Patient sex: M
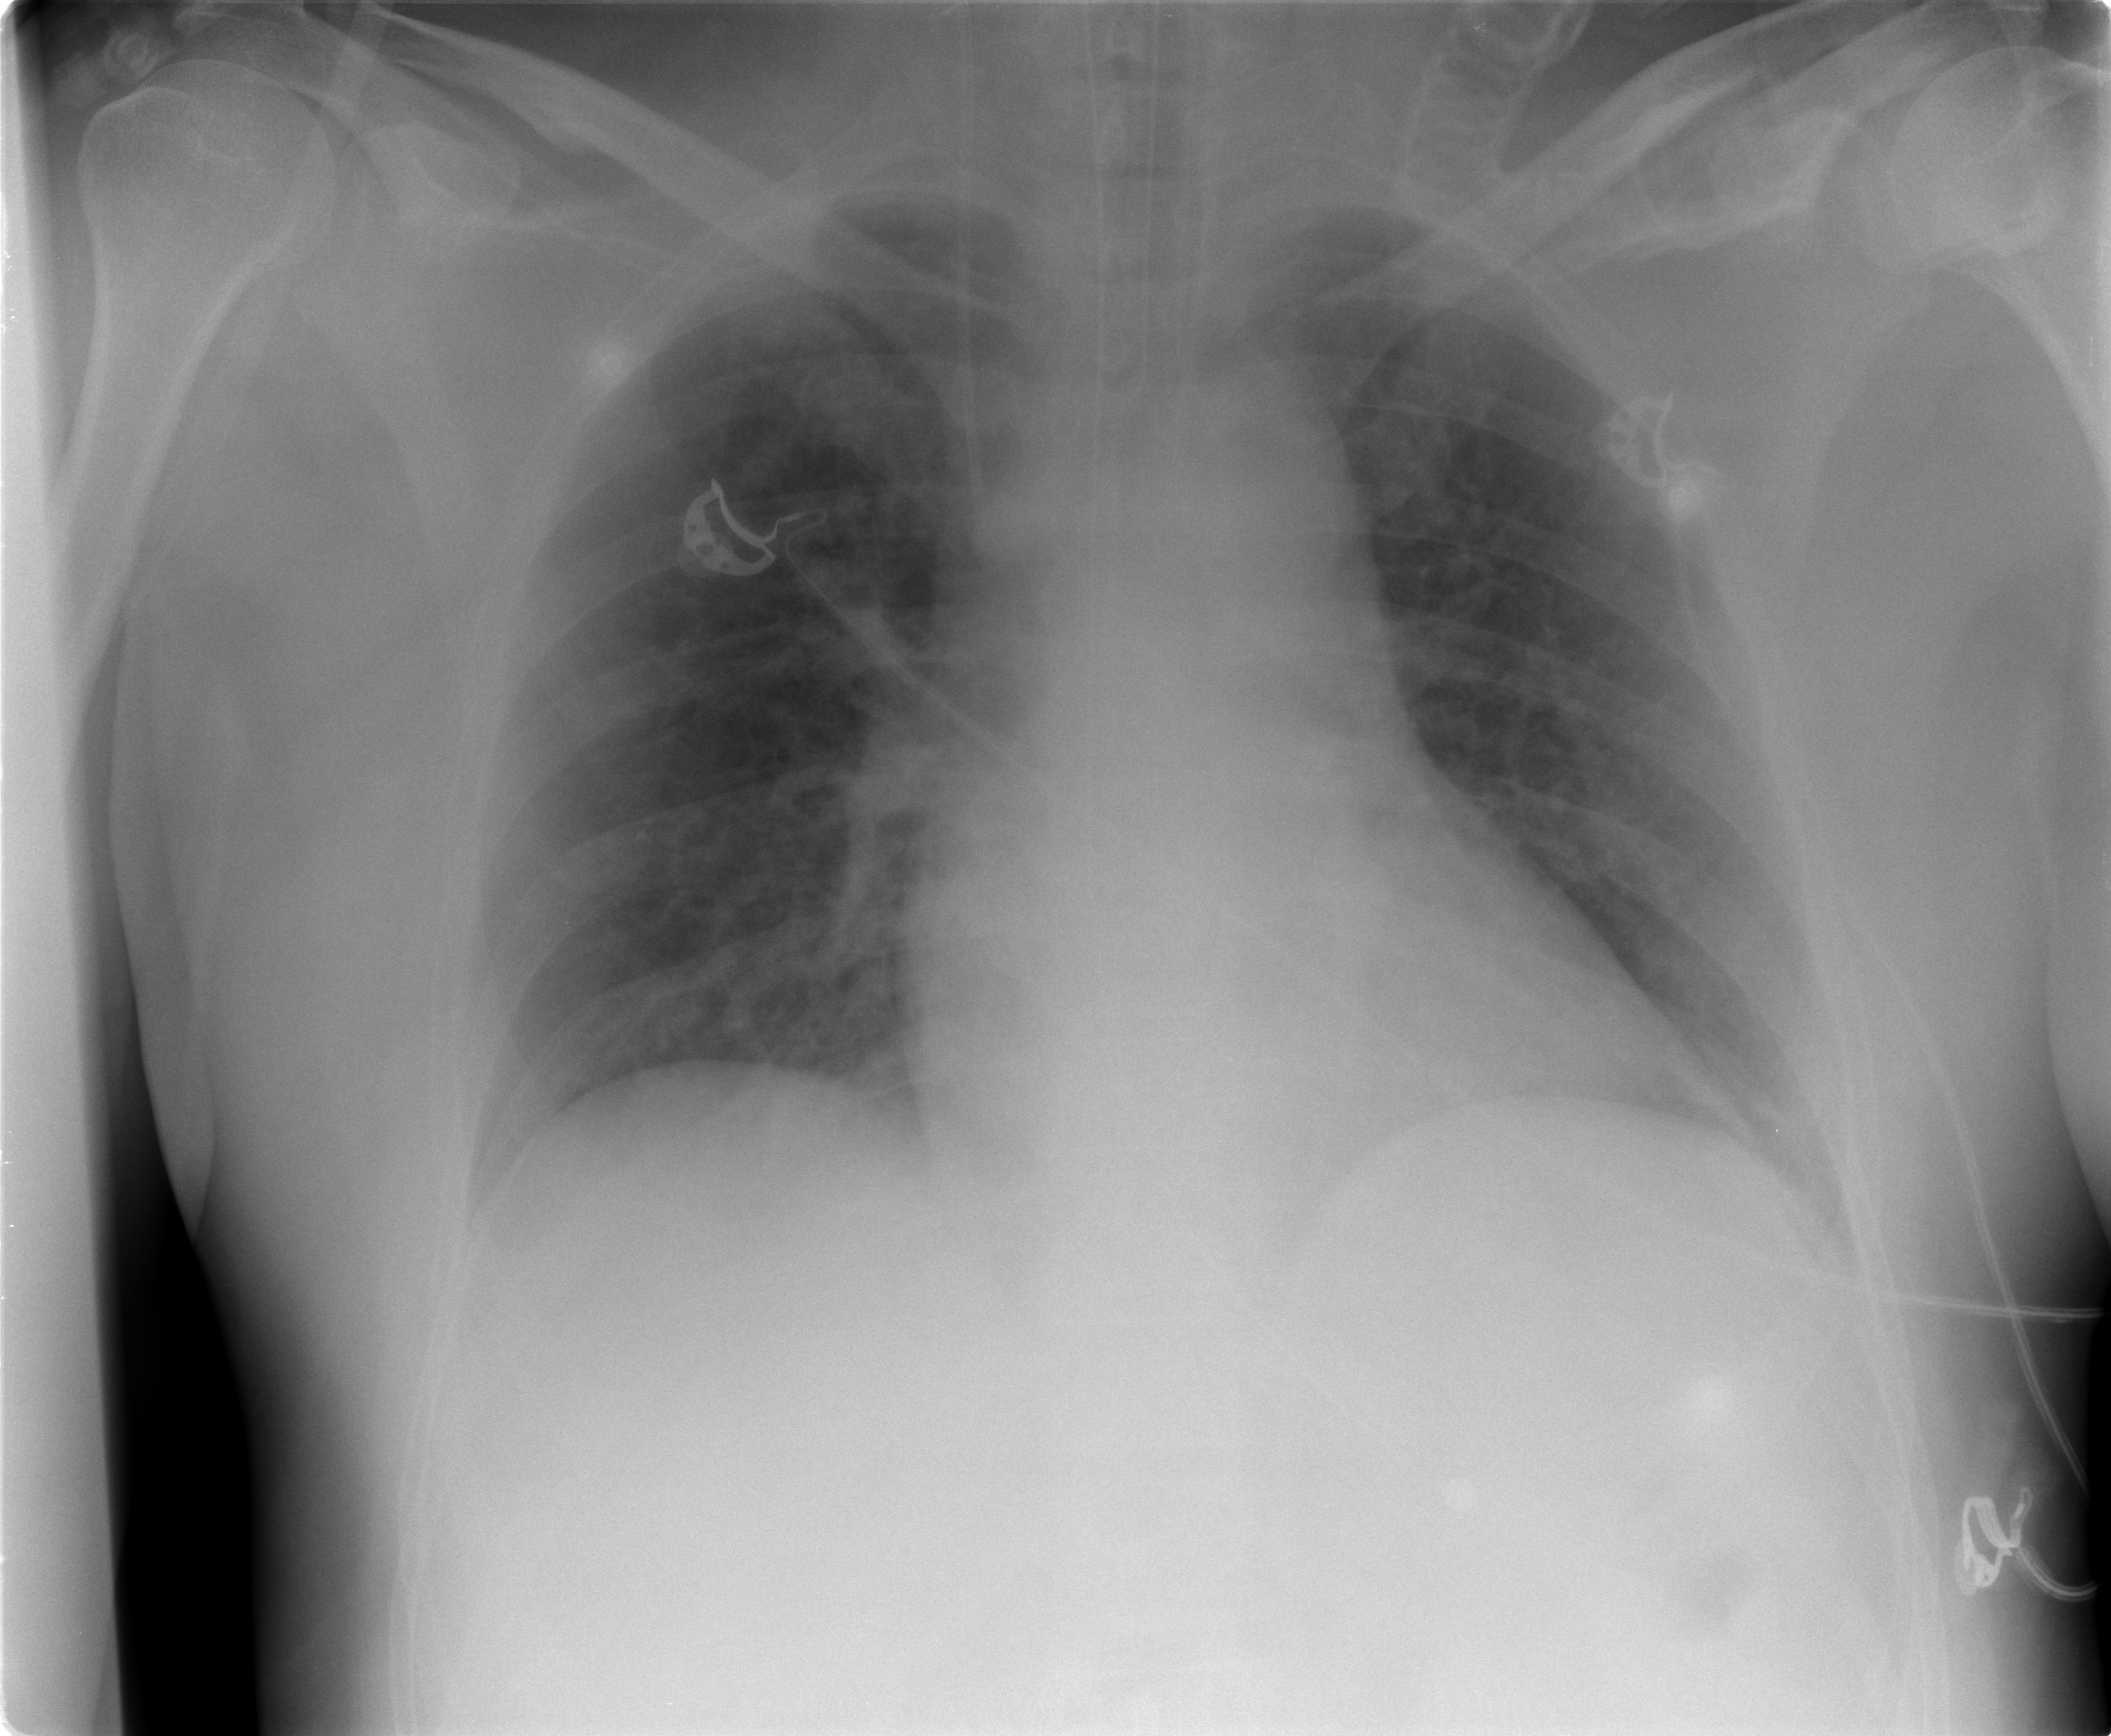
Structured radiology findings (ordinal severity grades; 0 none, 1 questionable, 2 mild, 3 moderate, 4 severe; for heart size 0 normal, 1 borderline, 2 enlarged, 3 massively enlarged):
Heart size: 0
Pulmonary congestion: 1
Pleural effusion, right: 0
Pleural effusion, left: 0
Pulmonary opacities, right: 0
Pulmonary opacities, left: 0
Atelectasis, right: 0
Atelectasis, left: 0